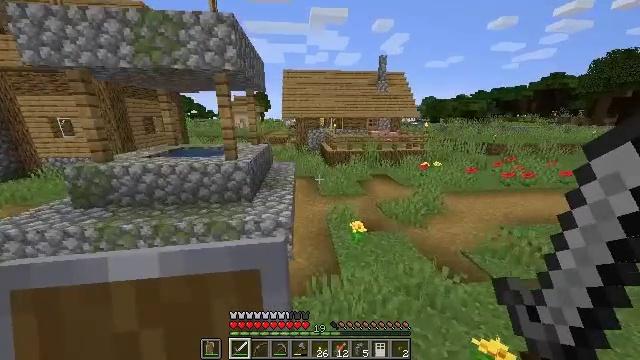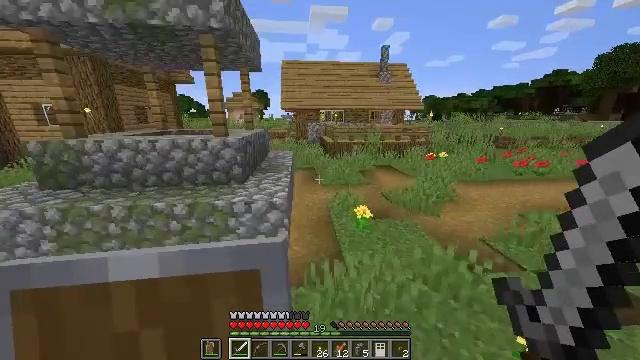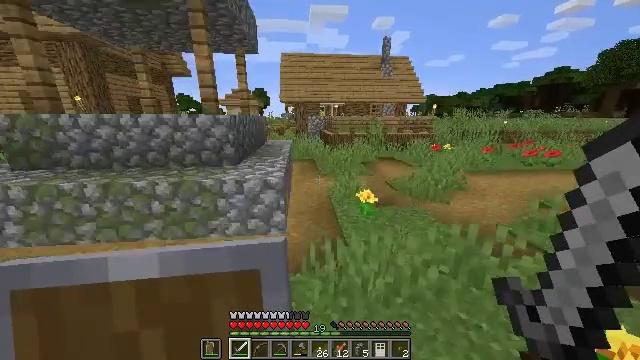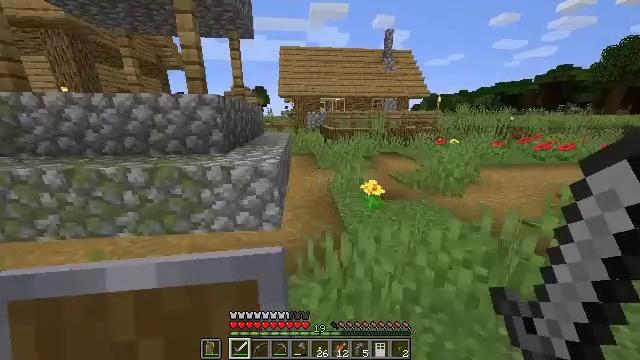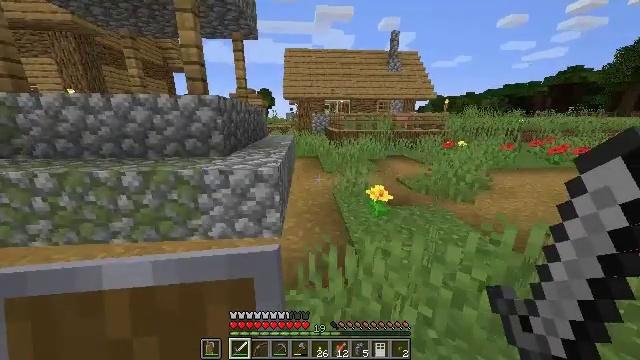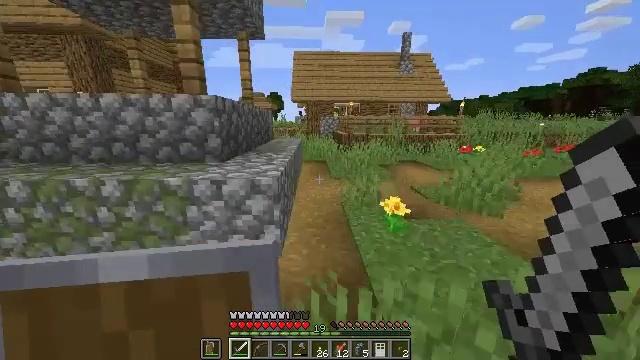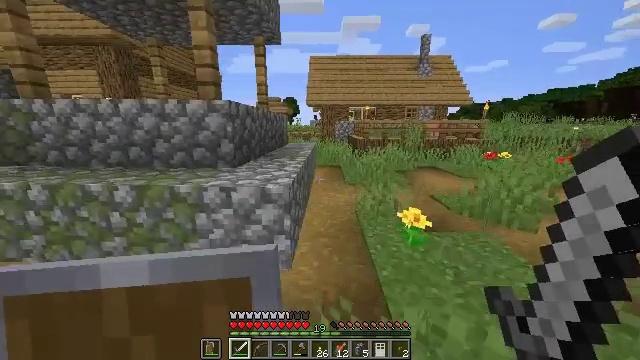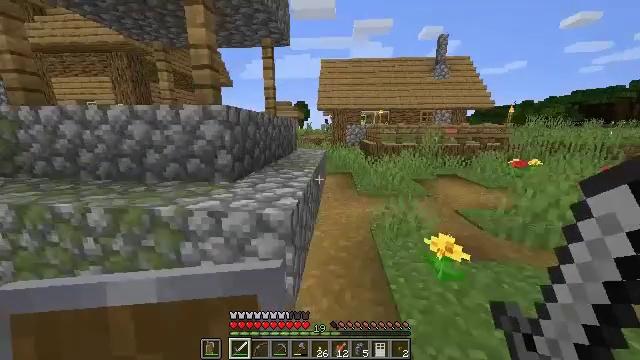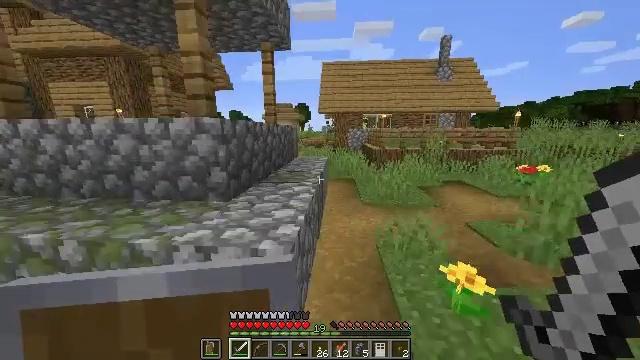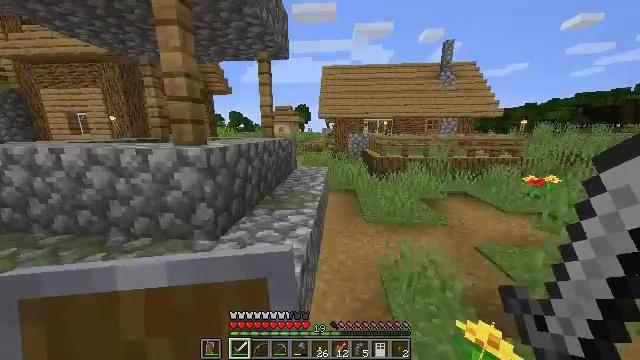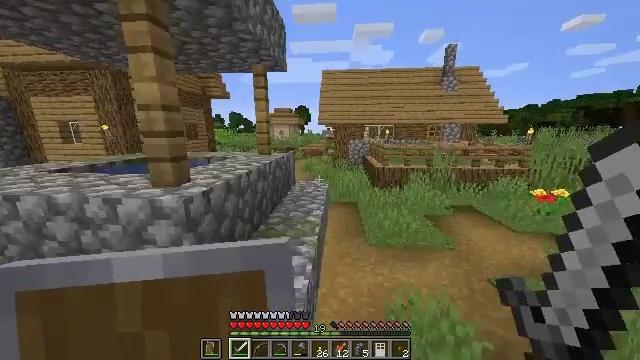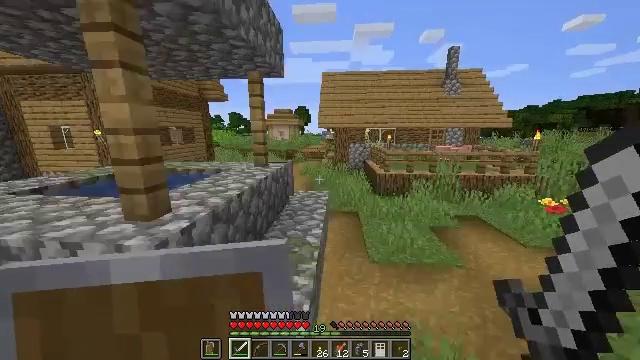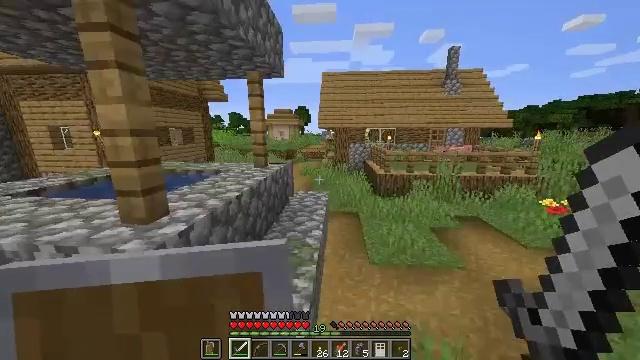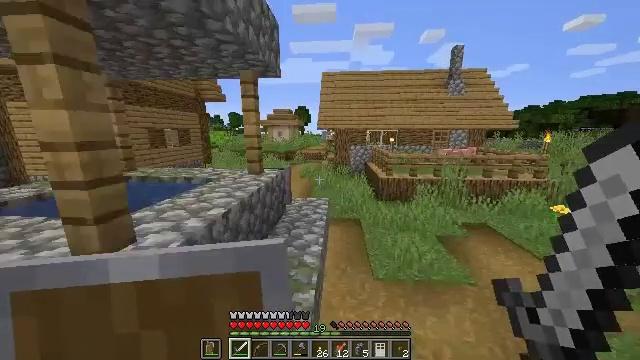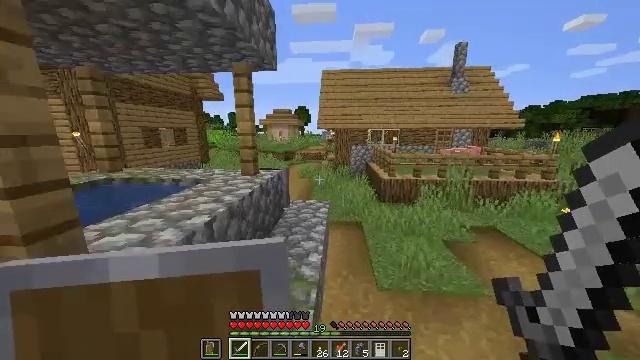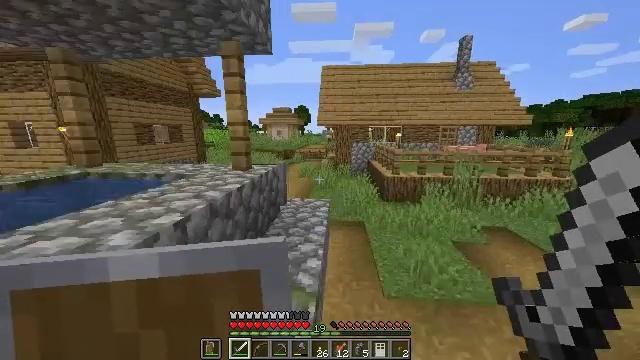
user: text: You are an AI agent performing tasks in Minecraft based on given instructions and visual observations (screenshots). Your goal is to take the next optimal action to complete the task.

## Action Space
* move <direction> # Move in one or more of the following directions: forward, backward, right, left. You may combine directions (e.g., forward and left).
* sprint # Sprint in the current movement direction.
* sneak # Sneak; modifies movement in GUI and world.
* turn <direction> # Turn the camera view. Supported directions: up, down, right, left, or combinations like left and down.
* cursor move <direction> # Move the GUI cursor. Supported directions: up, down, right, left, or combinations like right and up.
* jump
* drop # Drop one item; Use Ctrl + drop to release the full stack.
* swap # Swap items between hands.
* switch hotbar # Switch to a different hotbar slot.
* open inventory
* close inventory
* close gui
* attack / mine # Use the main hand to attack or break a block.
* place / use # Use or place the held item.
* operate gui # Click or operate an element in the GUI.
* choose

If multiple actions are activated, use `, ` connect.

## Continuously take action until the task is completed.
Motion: motion action
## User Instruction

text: Get wheat from the farmland.
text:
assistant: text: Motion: move forward
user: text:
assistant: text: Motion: move forward
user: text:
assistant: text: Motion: move forward
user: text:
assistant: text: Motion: move forward, turn left
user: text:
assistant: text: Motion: move forward, turn left
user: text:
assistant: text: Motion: move forward, turn left and up
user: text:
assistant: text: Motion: move forward, turn left and up
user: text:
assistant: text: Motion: move forward, jump
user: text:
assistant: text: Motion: move forward, jump
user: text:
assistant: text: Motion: move forward
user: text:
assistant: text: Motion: move forward
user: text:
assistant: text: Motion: move forward
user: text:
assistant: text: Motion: move forward
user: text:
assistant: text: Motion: move forward
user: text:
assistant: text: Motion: move forward
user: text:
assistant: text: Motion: move forward, sprint
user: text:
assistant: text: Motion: move forward, sprint
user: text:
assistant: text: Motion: move forward
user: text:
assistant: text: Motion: move forward
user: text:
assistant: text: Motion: move forward
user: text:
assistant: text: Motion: move forward
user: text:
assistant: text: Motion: move forward
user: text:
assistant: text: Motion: move forward
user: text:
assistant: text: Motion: move forward
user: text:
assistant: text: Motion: move forward
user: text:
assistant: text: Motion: move forward
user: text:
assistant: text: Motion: move forward
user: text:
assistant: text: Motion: move forward, turn left and up, jump
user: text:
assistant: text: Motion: move forward, jump
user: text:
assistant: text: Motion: move forward, jump